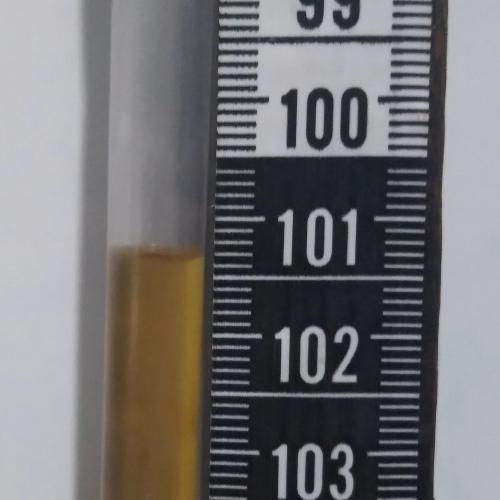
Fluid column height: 101.3 cm